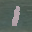
Label: 1